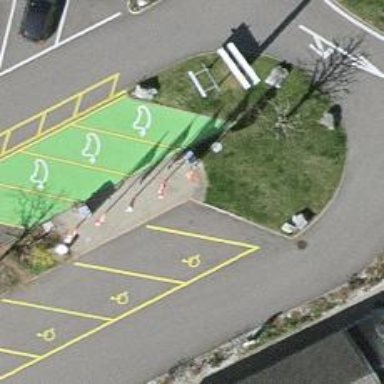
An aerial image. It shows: Charging station.